Question: I'm working on porting a site from PHP to Snap w/ Heist. I've ported some of the simpler forms to using Digestive Functors successfully, but now I have to do the tricky ones that require the use of subforms.
This application manages producing flyers for retail stores, so one of the tasks that need to be done is adding an ad size and defining its physical dimensions on the printed flyer. Sizes will vary depending on the type of page (configurable by the flyer owner) and its orientation (which can only be controlled by the administrators).

This form is guaranteed to have a minimum of 3 cells, most likely going to have 9 cells (as pictured above from the PHP version), but could theoretically have an unlimited number.
Here's what I've got so far for the dimensions subform:
'''
data AdDimensions = AdDimensions
{ sizeId :: Int64
, layoutId :: Int64
, dimensions :: Maybe String
}
adDimensionsForm :: Monad m => AdDimensions -> Form Text m AdDimensions
adDimensionsForm d = AdDimensions
<$> "size_id" .: stringRead "Must be a number" (Just $ sizeId d)
<*> "layout_id" .: stringRead "Must be a number" (Just $ layoutId d)
<*> "dimensions" .: opionalString (dimensions d)
'''
The form definition doesn't feel quite right (maybe I have completely the wrong idea here?). 'AdDimensions.dimensions' should be a 'Maybe String', since it will be null when coming back from the database when running the query to get a list of all of the possible combinations of size_id/layout_id for a new ad size, but it will be not null from a similar query that will be run when creating the edit form. The field itself is required ('ad_dimensions.dimensions' is set to 'not null' in the database).
From here, I have no idea where to go to tell the parent form that it has a list of subforms or how I might render them using Heist.
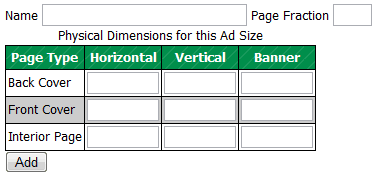
Answer: Using the 'listOf' functionality (which wasn't around when the question was originally asked/answered), this is how one would go about about it. This requires 2 forms where the form representing your list's type is a formlet:
'''
data Thing = Thing { name: Text, properties: [(Text, Text)] }
thingForm :: Monad m => Maybe Thing -> Form Text m Thing
thingForm p = Thing
<$> "name" .: text (name <$> p)
<*> "properties" .: listOf propertyForm (properties <$> p)
propertyForm :: Monad m => Maybe (Text, Text) -> Form Text m (Text, Text)
propertyForm p = ( , )
<$> "name" .: text (fst <$> p)
<*> "value" .: text (snd <$> p)
'''
# Simple forms
If you have a simple list of items, digestive-functors-heist defines some splices for this, but you might find that you'll end up with invalid markup, especially if your form is in a table.
'''
<label>Name <dfInputText ref="formname" /></label>
<fieldset>
<legend>Properties</legend>
<dfInputList ref="codes"><ul>
<dfListItem><li itemAttrs><dfLabel ref="name">Name <dfInputText ref="name" /></dfLabel>
<dfLabel ref="code">Value <dfInputText ref="value" required /></dfLabel>
<input type="button" name="remove" value="Remove" /></li></dfListItem>
</ul>
<input type="button" name="add" value="Add another property" /></dfInputList>
</fieldset>
'''
<URL>.
# Complex Forms
The form in the OP can't make use of the splices provided by digestive-functors-heist because the labels are dynamic (eg. they come from the database) because we want it in a complex table layout. This means we have to perform 2 additional tasks:
## Generate the markup manually
If you haven't looked at the markup that are generated by the digestive-functors-heist splices, you might want to do that first so that you get an idea of exactly what you have to generate so that your Form can be processed correctly.
For dynamic forms (eg. forms where the users are allowed to add or remove new items on the fly), you will need a hidden field:
'''
<input type='hidden' name='formname.fieldname.indices' value='0,1,2,3' />
'''
- 'runForm'- -
When one of the items from your list is removed or a new one is added, this list will need to be adjusted otherwise new items will be completely ignored and removed items will still exist in your list. This step is unnecessary for static forms like the one in the OP.
---
Generating the rest of the form should be pretty straight forward if you already know how to write splices. Chunk up the data as appropriate (groupBy, chunksOf, etc.) and send it through your splices.
In case you can't already tell by looking at markup generated by digestive-splices-heist, you'll need to insert the index value of your subform as part of the fields for each subform. Tthis is what the output HTML should look like for the first field of our list of subforms:
'''
<input type='text' name='formname.properties.0.name' value='Foo' />
<input type='text' name='formname.properties.0.value' value='Bar' />
'''
(Hint: zip your list together with an infinite list starting from 0)
# Pull the data back out of your form when handling errors
(I apologize in advance if none of this code is actually able to compile as written, but hopefully it illustrates the process)
This part is less straight forward than the other part, you'll have to dig through the innards of digestive-functors for this. Basically, we're going to use the same functions digestive-functors-heist does to get the data back out and populate our Thing with it. The function we're needing is 'listSubViews':
'''
-- where 'v' is the view returned by 'runForm'
-- the return type will be '[View v]', in our example 'v' will be 'Text'
viewList = listSubViews "properties" v
'''
For a static form, this can be as simple as zipping this list together with your list of data.
'''
let x = zipWith (curry updatePropertyData) xs viewList
'''
And then your updatePropertyData function will need to update your records by pulling the information out of the view using the 'fileInputRead' function:
'''
updatePropertyData :: (Text, Text) -> View Text -> (Text, Text)
updatePropertyData x v =
let
-- pull the field information we want out of the subview
-- this is a 'Maybe Text
val = fieldInputRead "value" v
in
-- update the tuple
maybe x ((fst x, )) val
'''